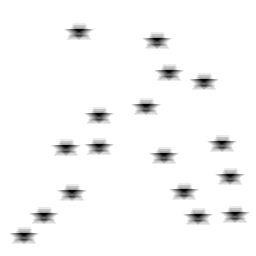
Squares: 0
Triangles: 0
Stars: 17
Total shapes: 17